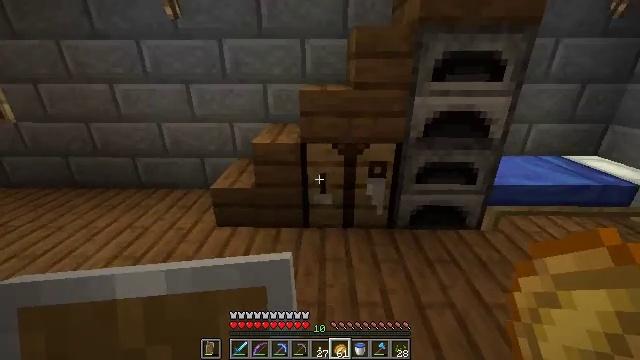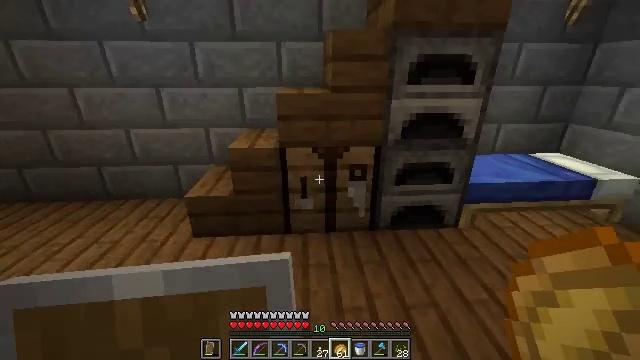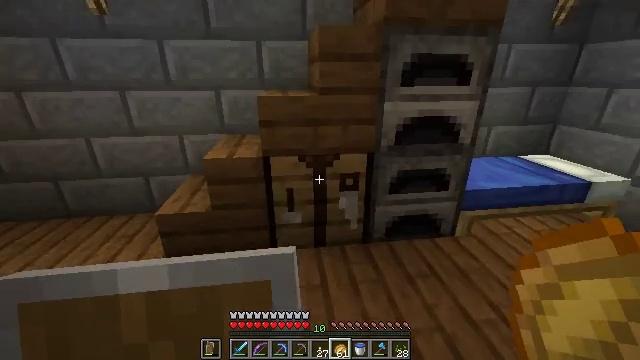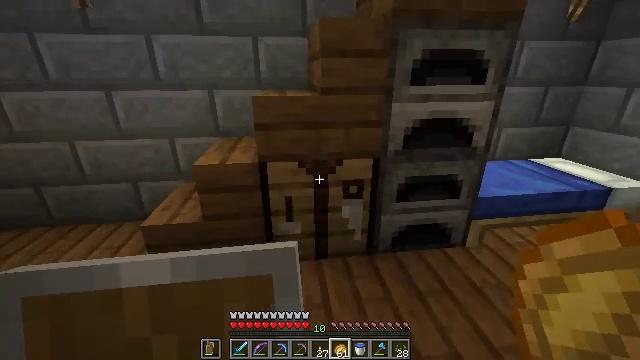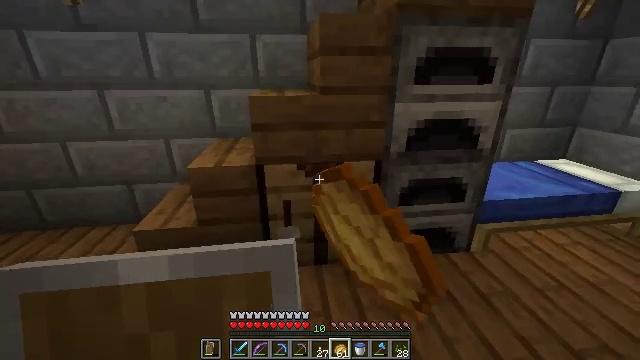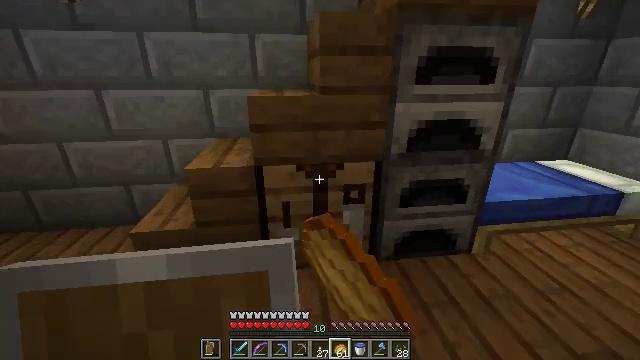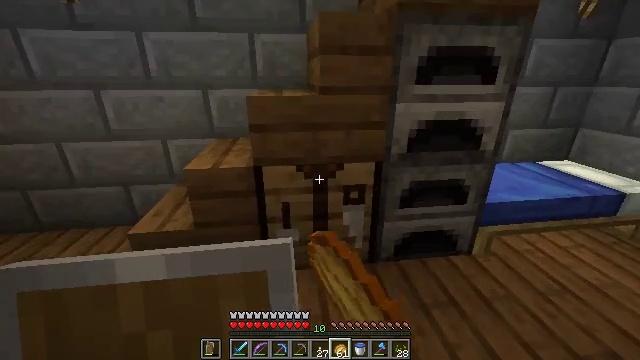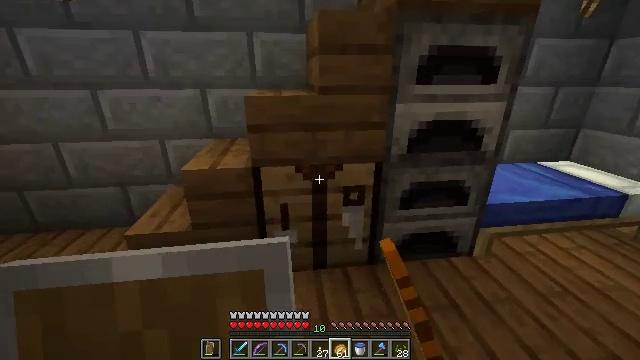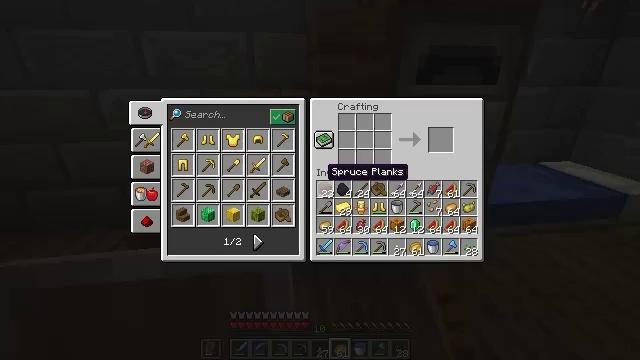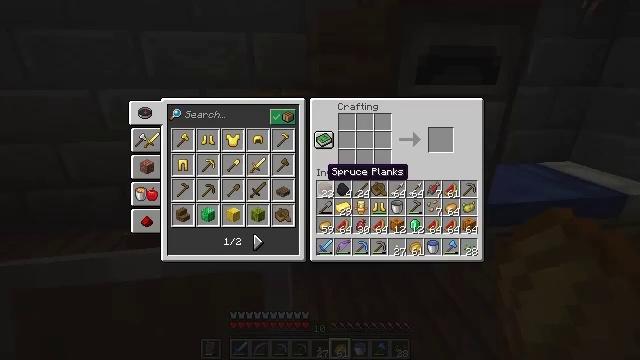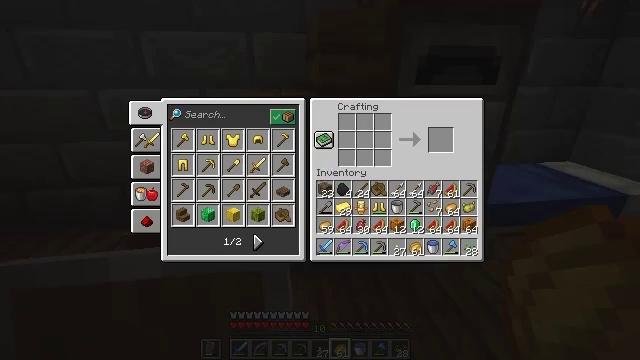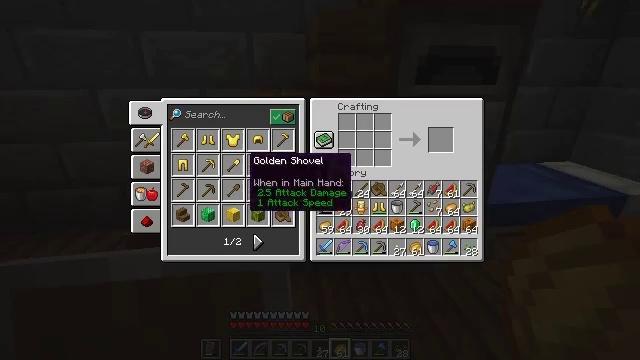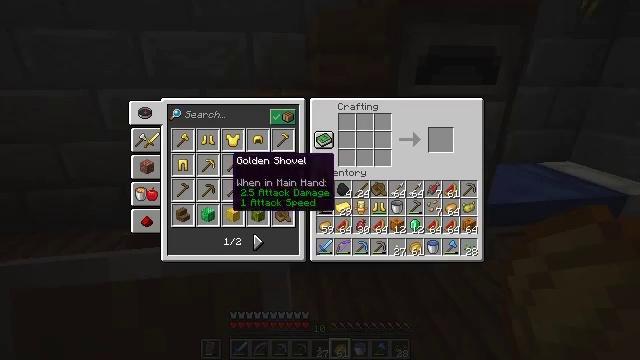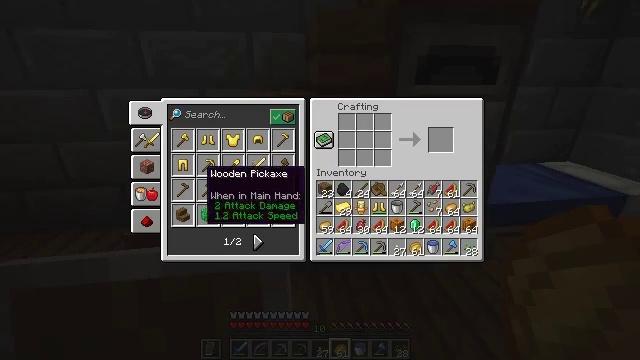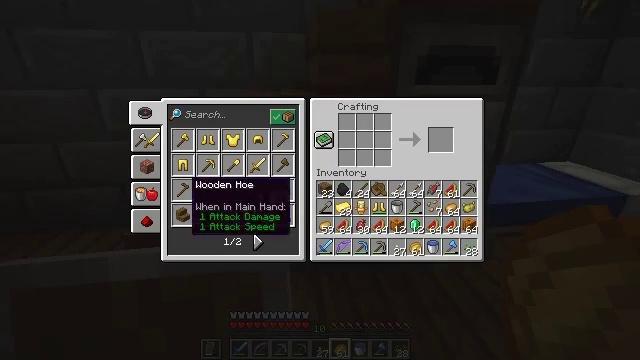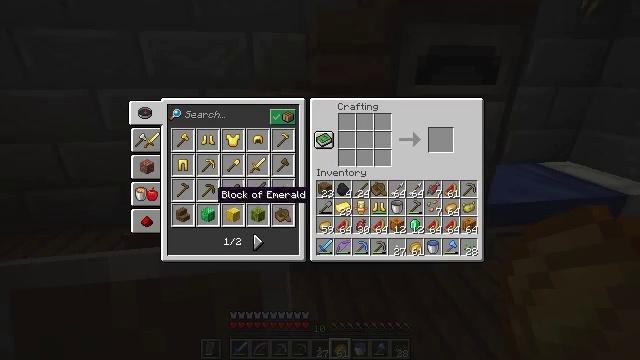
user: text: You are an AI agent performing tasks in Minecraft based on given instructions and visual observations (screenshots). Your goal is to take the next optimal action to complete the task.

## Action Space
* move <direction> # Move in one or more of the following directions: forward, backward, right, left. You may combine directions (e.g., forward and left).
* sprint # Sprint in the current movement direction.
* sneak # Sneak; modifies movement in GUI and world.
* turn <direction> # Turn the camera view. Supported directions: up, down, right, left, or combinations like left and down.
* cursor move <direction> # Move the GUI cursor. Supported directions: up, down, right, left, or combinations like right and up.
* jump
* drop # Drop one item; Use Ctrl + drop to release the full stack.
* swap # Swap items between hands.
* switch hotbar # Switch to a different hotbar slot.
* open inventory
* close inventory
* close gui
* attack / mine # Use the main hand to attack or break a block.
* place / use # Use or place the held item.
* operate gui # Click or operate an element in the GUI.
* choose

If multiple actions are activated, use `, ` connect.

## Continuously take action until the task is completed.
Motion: motion action
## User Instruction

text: Use the crafting table to craft a melon.
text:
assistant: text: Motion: move forward, turn right
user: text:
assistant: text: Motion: move forward, turn right
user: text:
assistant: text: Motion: use / place
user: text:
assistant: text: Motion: use / place
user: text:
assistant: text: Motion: no_op
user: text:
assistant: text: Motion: no_op
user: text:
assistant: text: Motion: no_op
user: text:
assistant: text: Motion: open gui
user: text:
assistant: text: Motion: no_op
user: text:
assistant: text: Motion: cursor move left
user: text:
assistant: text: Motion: cursor move left
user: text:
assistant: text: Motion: cursor move left
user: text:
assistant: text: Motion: cursor move left and down
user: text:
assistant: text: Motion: cursor move left and down
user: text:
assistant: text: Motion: cursor move right and down
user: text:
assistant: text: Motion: sneak, cursor move right
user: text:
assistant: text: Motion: sneak
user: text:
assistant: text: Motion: sneak
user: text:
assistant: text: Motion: sneak
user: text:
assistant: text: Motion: sneak, operate gui
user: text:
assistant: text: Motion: sneak, operate gui
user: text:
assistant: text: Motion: sneak, cursor move right and up
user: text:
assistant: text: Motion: sneak, cursor move right and up
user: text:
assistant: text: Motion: sneak, cursor move right
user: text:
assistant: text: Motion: sneak
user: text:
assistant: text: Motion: sneak
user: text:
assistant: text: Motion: sneak, cursor move left
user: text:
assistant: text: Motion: sneak, operate gui
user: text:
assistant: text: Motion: sneak, operate gui
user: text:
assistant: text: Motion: sneak